Current action and preconditions to check: path_clear

Your task: For each precondition in the list above, predict whether it will hold at this action.

Consider the current scene as observed from the mobile robot's camera, and analyze the predicted future states of all dynamic agents (e.g., people, animals, vehicles, or any moving entities) within the NEXT SECOND.

IMPORTANT: Only answer "very likely" if you are absolutely certain—based on strong, clear evidence—that a dynamic agent will violate the precondition in the predicted future state. Do NOT answer "very likely" for unlikely, ambiguous, or low-probability risks.

Ask yourself for each precondition: Is there a high probability, with clear and convincing evidence, that the predicted future states of any dynamic agent will interfere with the predicted future state of the currently executing action within the NEXT SECOND, causing that precondition to fail?

Assess the risk level based on these predictions. Use "likely" or "very likely" if motions create a clear risk of interference.

Use "neutral" or "improbable" if agents are nearby but their predicted paths are clearly diverging or non-conflicting.

Failure Risk Categories: "very improbable", "improbable", "neutral", "likely", "very likely"

Answer Format: Output ONLY the probability_of_failure value from these categories: "very improbable", "improbable", "neutral", "likely", "very likely"

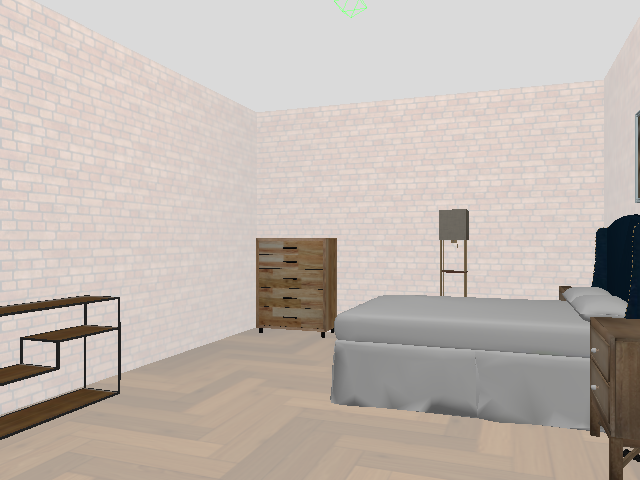

Answer: very improbable